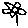
Label: flower